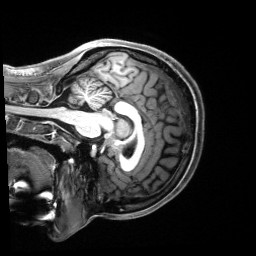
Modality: T1w
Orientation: sagittal
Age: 20
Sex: female
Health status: healthy
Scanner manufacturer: siemens
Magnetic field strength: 3 T
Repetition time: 2.5 s
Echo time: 0.00222 s